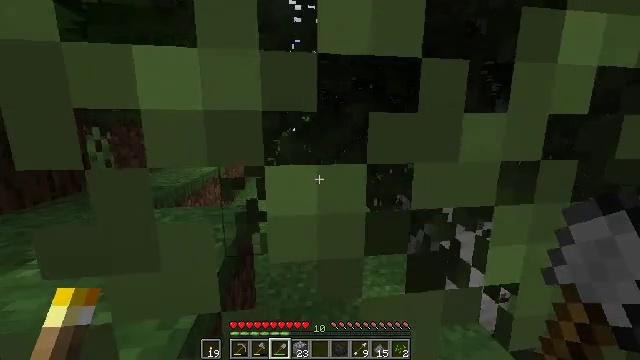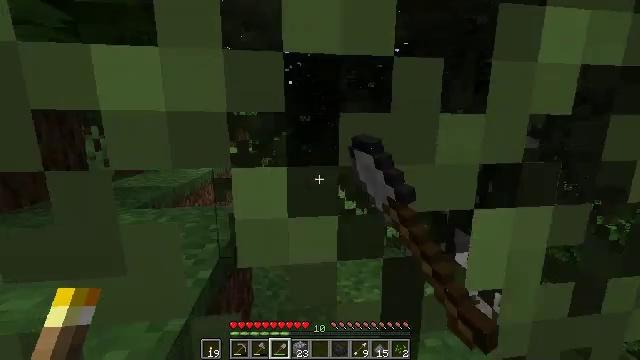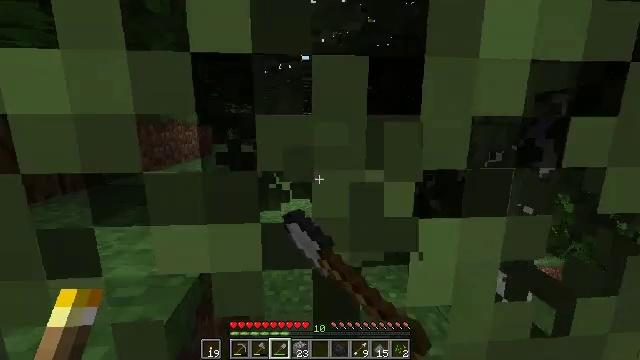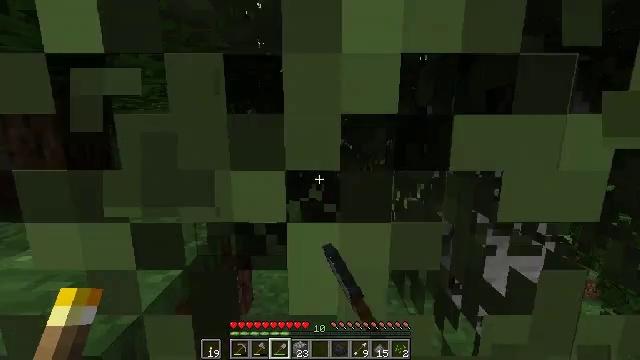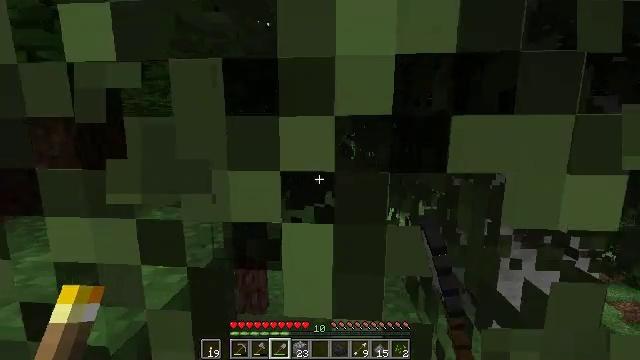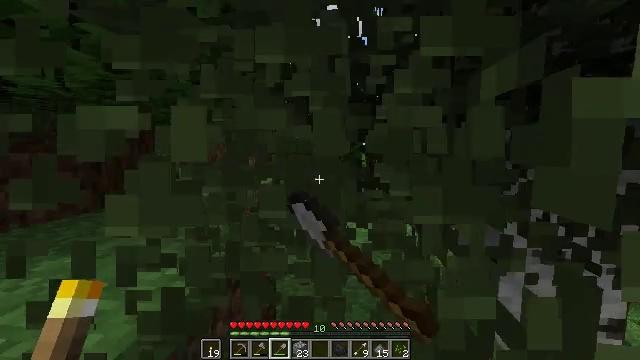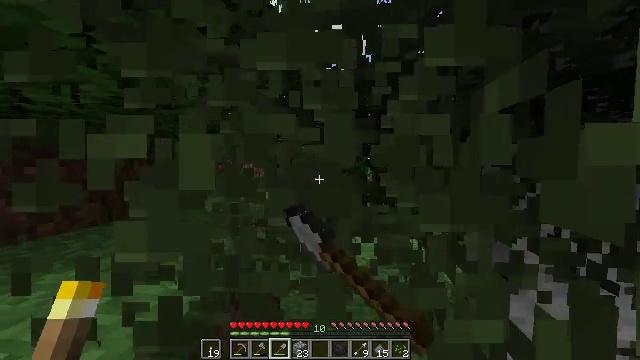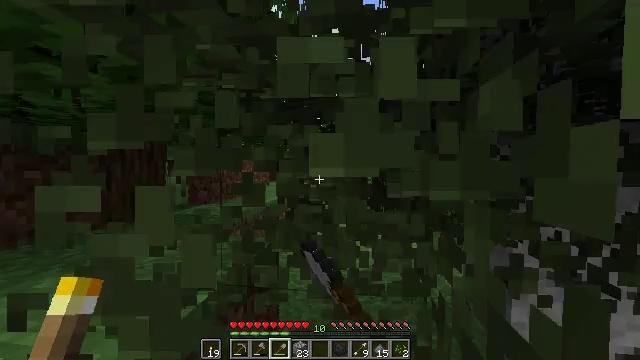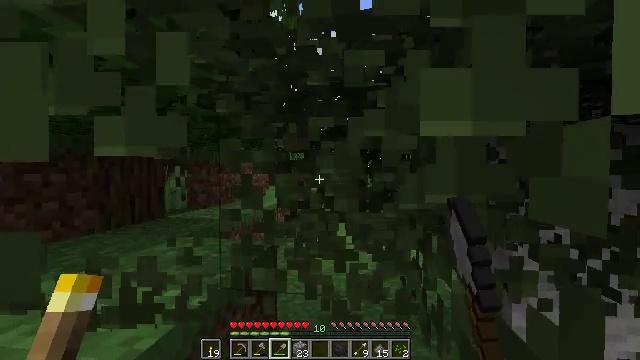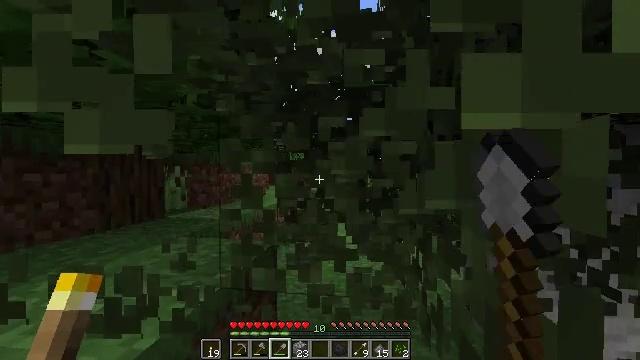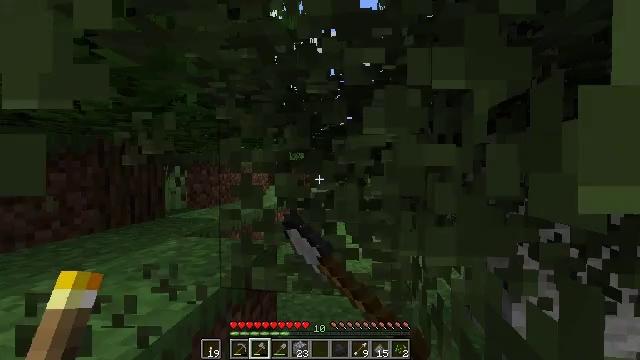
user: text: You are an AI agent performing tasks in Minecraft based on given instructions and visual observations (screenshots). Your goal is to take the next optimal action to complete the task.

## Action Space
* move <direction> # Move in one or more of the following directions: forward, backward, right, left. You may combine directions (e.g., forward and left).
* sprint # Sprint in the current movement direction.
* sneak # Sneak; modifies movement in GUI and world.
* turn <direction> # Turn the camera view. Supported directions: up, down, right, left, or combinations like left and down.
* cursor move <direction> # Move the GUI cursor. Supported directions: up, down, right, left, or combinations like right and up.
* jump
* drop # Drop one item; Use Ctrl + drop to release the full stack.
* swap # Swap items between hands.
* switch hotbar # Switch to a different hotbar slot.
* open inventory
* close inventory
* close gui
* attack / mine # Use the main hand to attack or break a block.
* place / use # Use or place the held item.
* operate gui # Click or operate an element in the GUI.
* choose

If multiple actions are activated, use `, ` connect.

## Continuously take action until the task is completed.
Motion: motion action
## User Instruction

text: Gather birch leaves using hands or shears.
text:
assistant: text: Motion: move forward and move right, sprint, attack / mine
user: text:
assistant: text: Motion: move forward and move right, sprint, turn left, attack / mine
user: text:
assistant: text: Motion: turn left, attack / mine
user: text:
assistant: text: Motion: turn left and up, attack / mine
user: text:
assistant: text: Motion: turn left and up, attack / mine
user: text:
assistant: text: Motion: turn left and up, attack / mine
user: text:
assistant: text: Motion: turn up, attack / mine
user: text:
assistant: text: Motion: attack / mine
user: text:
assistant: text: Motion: attack / mine
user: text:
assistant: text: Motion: attack / mine, switch to hotbar 2
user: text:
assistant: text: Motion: attack / mine, switch to hotbar 2